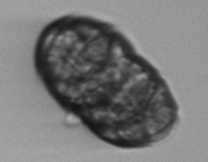
Label: Margalefidinium